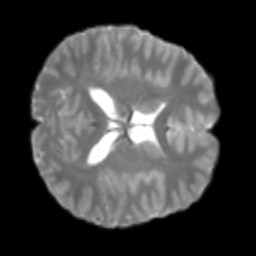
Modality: T2w
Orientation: axial
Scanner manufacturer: siemens
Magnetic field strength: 3 T
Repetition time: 4 s
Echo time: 0.0594 s